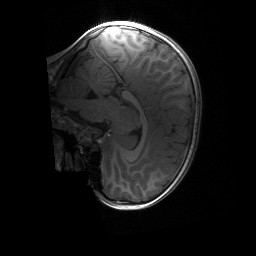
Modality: T1w
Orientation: sagittal
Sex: female
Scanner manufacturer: siemens
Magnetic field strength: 3 T
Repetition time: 1.9 s
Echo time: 0.00243 s